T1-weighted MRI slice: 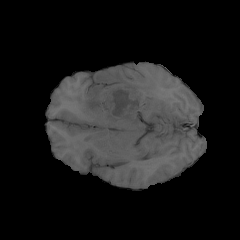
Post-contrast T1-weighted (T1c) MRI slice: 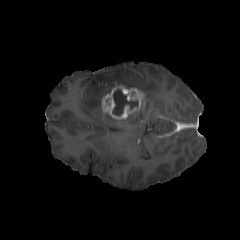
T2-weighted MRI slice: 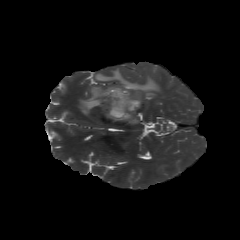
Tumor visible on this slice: yes